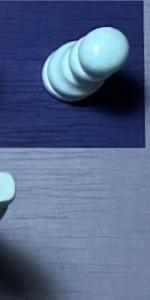
Label: Empty